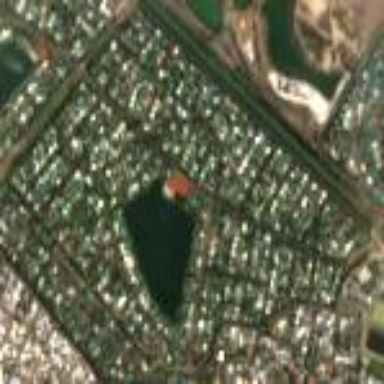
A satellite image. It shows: Gated residential area enclosed by fence.